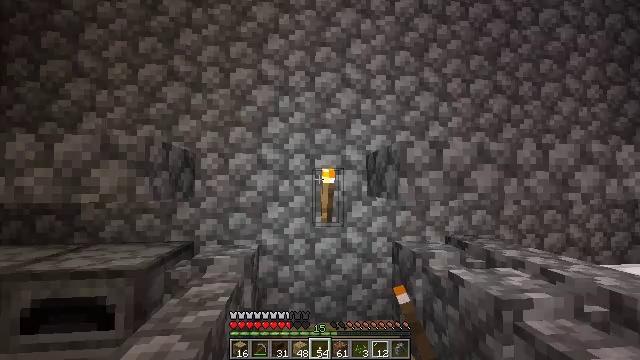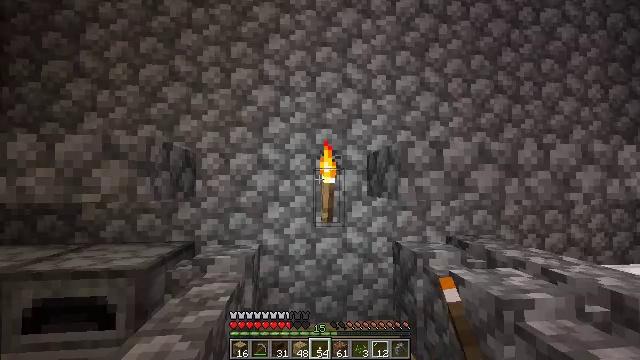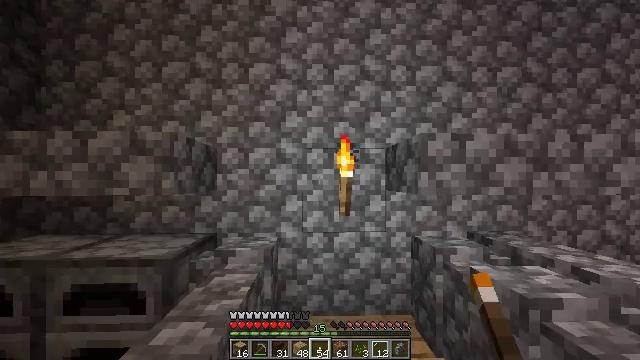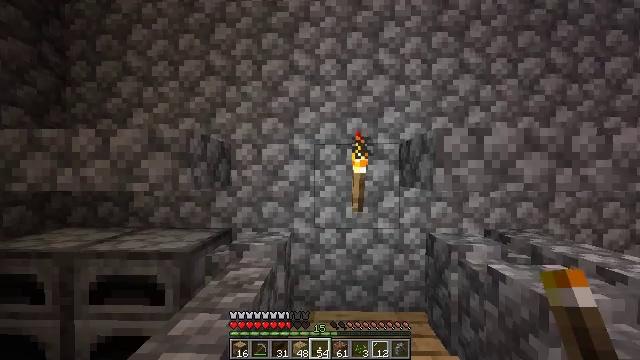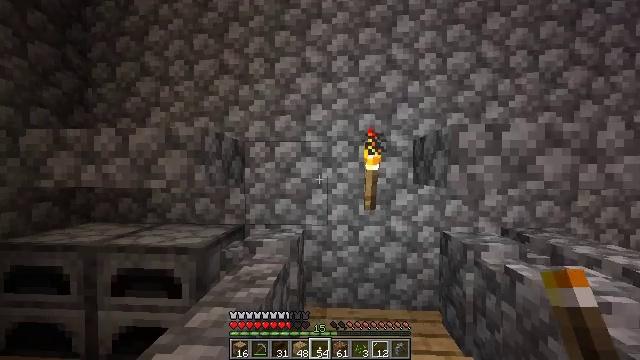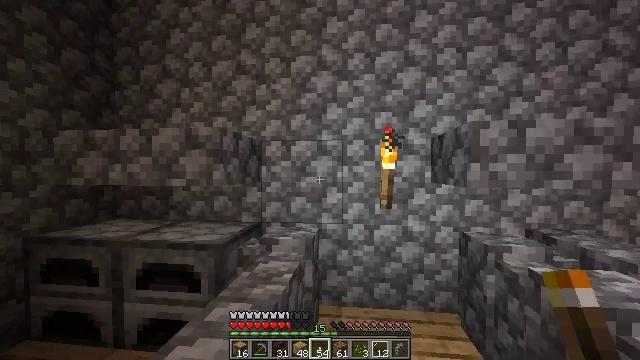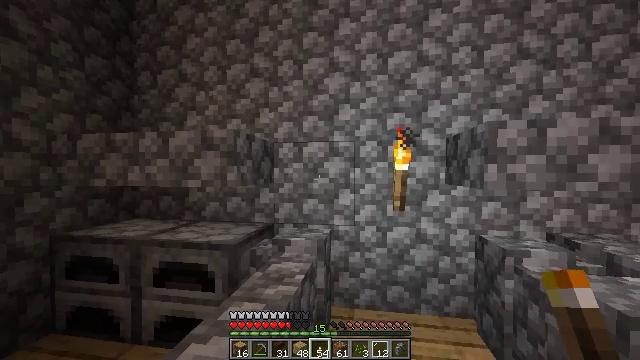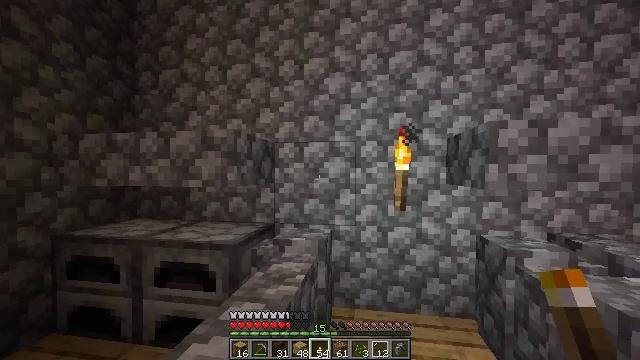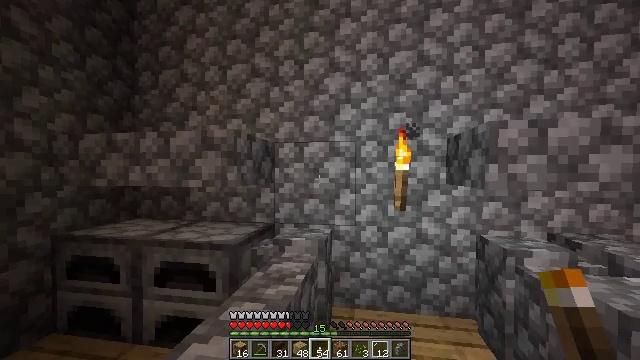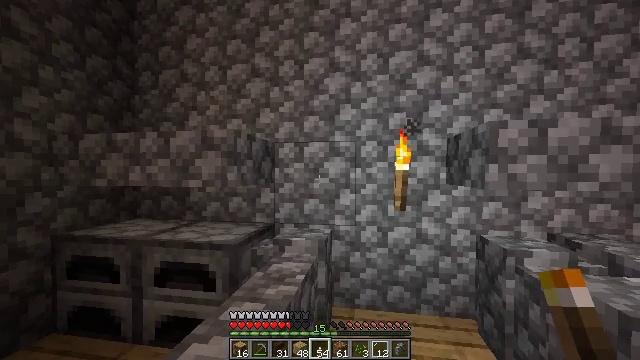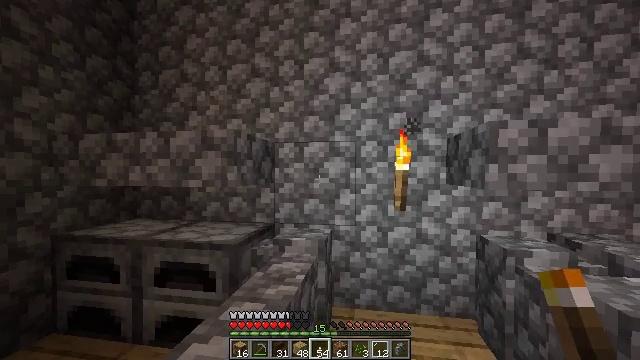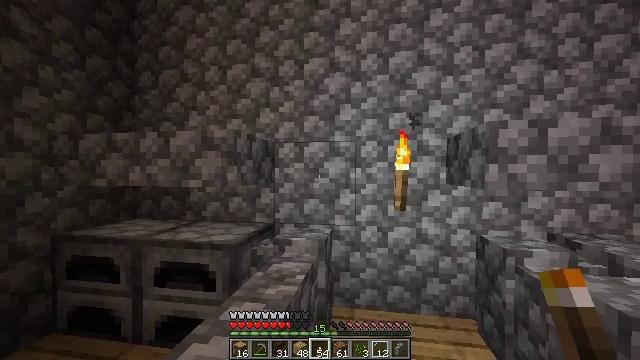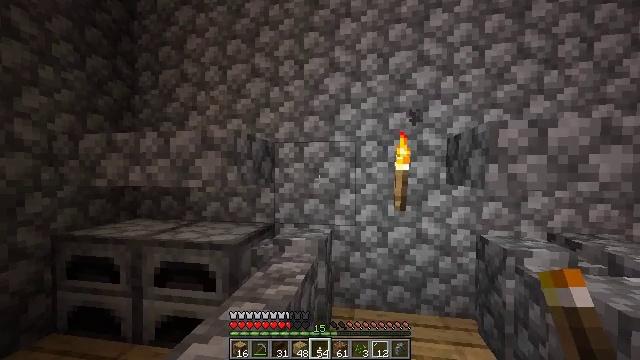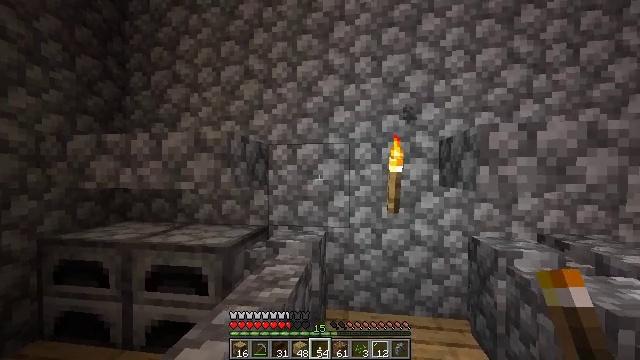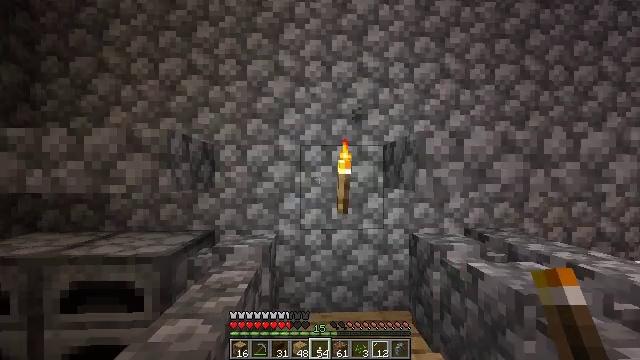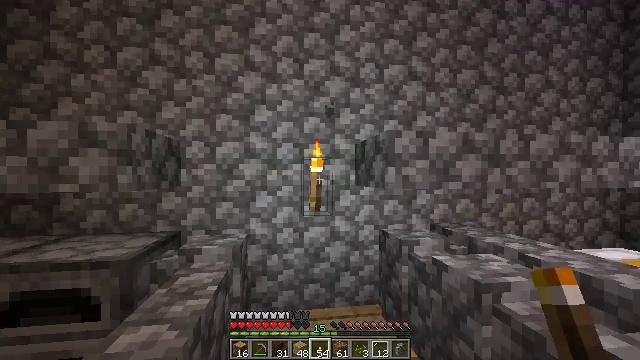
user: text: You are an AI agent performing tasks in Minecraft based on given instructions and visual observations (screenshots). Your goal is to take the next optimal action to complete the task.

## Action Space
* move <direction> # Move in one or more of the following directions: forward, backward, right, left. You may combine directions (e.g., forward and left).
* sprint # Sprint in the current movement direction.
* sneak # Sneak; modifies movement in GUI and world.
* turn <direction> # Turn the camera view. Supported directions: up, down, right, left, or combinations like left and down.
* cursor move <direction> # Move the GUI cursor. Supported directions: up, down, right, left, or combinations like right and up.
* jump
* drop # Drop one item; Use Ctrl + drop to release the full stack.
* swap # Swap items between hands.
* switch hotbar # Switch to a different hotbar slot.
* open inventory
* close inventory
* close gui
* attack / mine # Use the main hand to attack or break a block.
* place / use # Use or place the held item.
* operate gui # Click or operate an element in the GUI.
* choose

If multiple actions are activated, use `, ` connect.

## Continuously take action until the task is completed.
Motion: motion action
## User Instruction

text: Craft three cobblestone slab from six cobblestone.
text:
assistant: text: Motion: no_op
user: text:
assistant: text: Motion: turn left and down
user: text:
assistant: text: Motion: turn left
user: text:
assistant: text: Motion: turn left
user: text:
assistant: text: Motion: turn left
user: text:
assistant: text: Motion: turn left
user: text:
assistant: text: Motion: no_op
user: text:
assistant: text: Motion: no_op
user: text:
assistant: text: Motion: no_op
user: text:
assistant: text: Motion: no_op
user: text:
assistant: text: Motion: no_op
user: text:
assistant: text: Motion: no_op
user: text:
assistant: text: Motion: turn right
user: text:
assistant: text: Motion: turn right
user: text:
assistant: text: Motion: turn right
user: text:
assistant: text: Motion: no_op
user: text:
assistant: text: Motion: no_op
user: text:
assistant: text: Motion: no_op
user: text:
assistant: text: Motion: no_op
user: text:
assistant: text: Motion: no_op
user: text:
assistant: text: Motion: no_op
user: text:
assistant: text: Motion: turn left and down
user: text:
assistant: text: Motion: turn left
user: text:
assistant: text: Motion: turn left
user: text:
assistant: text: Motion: turn left
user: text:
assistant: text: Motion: turn left
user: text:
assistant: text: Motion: turn left
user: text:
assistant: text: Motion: no_op
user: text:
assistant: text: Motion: no_op
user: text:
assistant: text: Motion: no_op